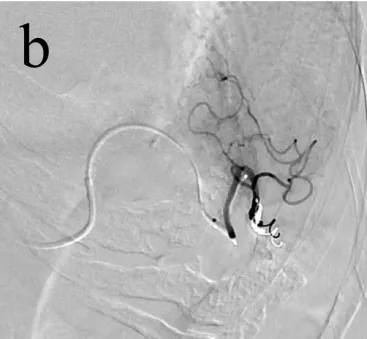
Images from the partial splenic embolization performed by trans-catheter embolization of the inferior branch of the splenic artery. (b) Post embolization.
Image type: radiology (x_ray)